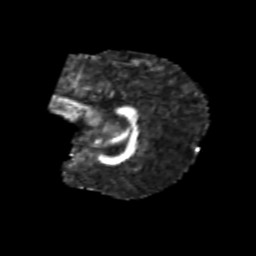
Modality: FA
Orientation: sagittal
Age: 8
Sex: male
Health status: healthy